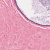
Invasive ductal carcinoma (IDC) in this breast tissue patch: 0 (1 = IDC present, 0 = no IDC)